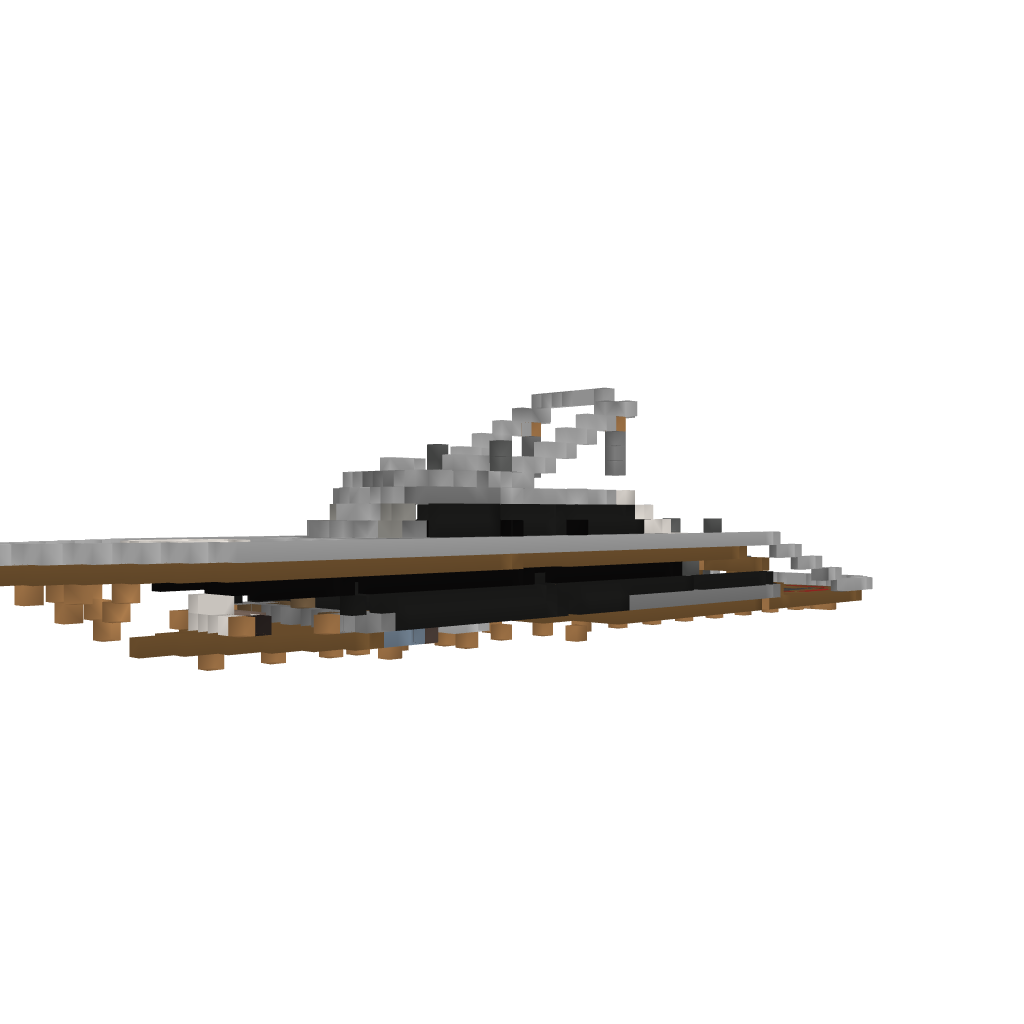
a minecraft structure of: Modern Yacht